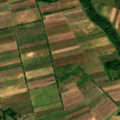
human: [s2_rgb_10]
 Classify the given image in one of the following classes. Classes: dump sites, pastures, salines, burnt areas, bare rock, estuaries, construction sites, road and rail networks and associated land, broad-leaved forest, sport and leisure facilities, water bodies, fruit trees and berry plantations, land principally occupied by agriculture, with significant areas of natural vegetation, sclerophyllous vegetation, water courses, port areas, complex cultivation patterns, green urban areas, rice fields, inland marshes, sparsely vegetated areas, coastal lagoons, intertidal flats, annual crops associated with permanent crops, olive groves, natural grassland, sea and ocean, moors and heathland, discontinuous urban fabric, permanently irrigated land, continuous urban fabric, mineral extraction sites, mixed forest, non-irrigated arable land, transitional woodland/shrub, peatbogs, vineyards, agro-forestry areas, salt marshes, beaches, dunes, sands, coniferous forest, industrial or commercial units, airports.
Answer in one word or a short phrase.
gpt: non-irrigated arable land, complex cultivation patterns, land principally occupied by agriculture, with significant areas of natural vegetation